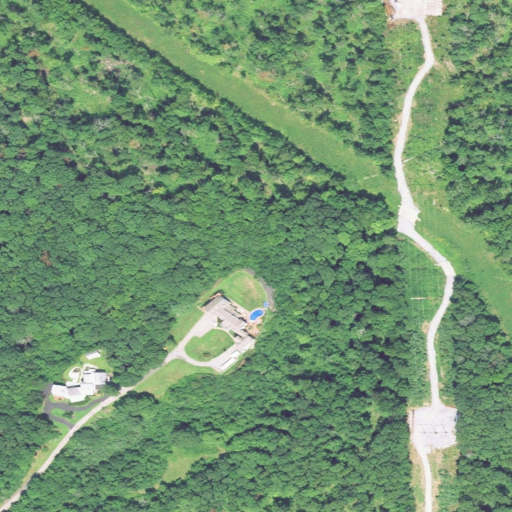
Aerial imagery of mountain in Connecticut named Owunnegunset Hill containing deciduous forest, pasture, shrub, medium intensity development, and open development